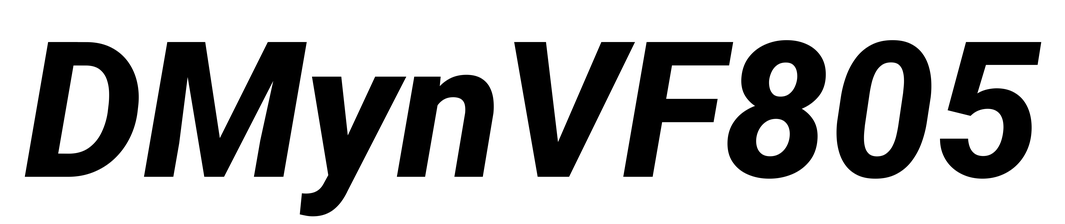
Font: Roboto-Italic_ExtraBold_Italic